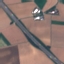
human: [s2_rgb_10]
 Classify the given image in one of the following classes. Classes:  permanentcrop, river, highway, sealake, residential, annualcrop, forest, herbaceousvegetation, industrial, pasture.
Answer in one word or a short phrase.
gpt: Highway